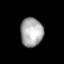
Tissue: lung
Cell type: Epithelial cells
Senescence score: 0.1408
Nuclear area (px): 642
Mean DAPI intensity: 169.241